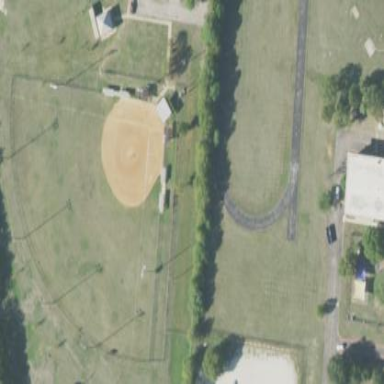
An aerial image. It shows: Softball pitch for leisure and sport activities.